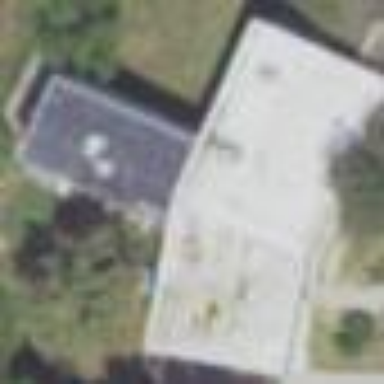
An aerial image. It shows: Building.